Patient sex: M
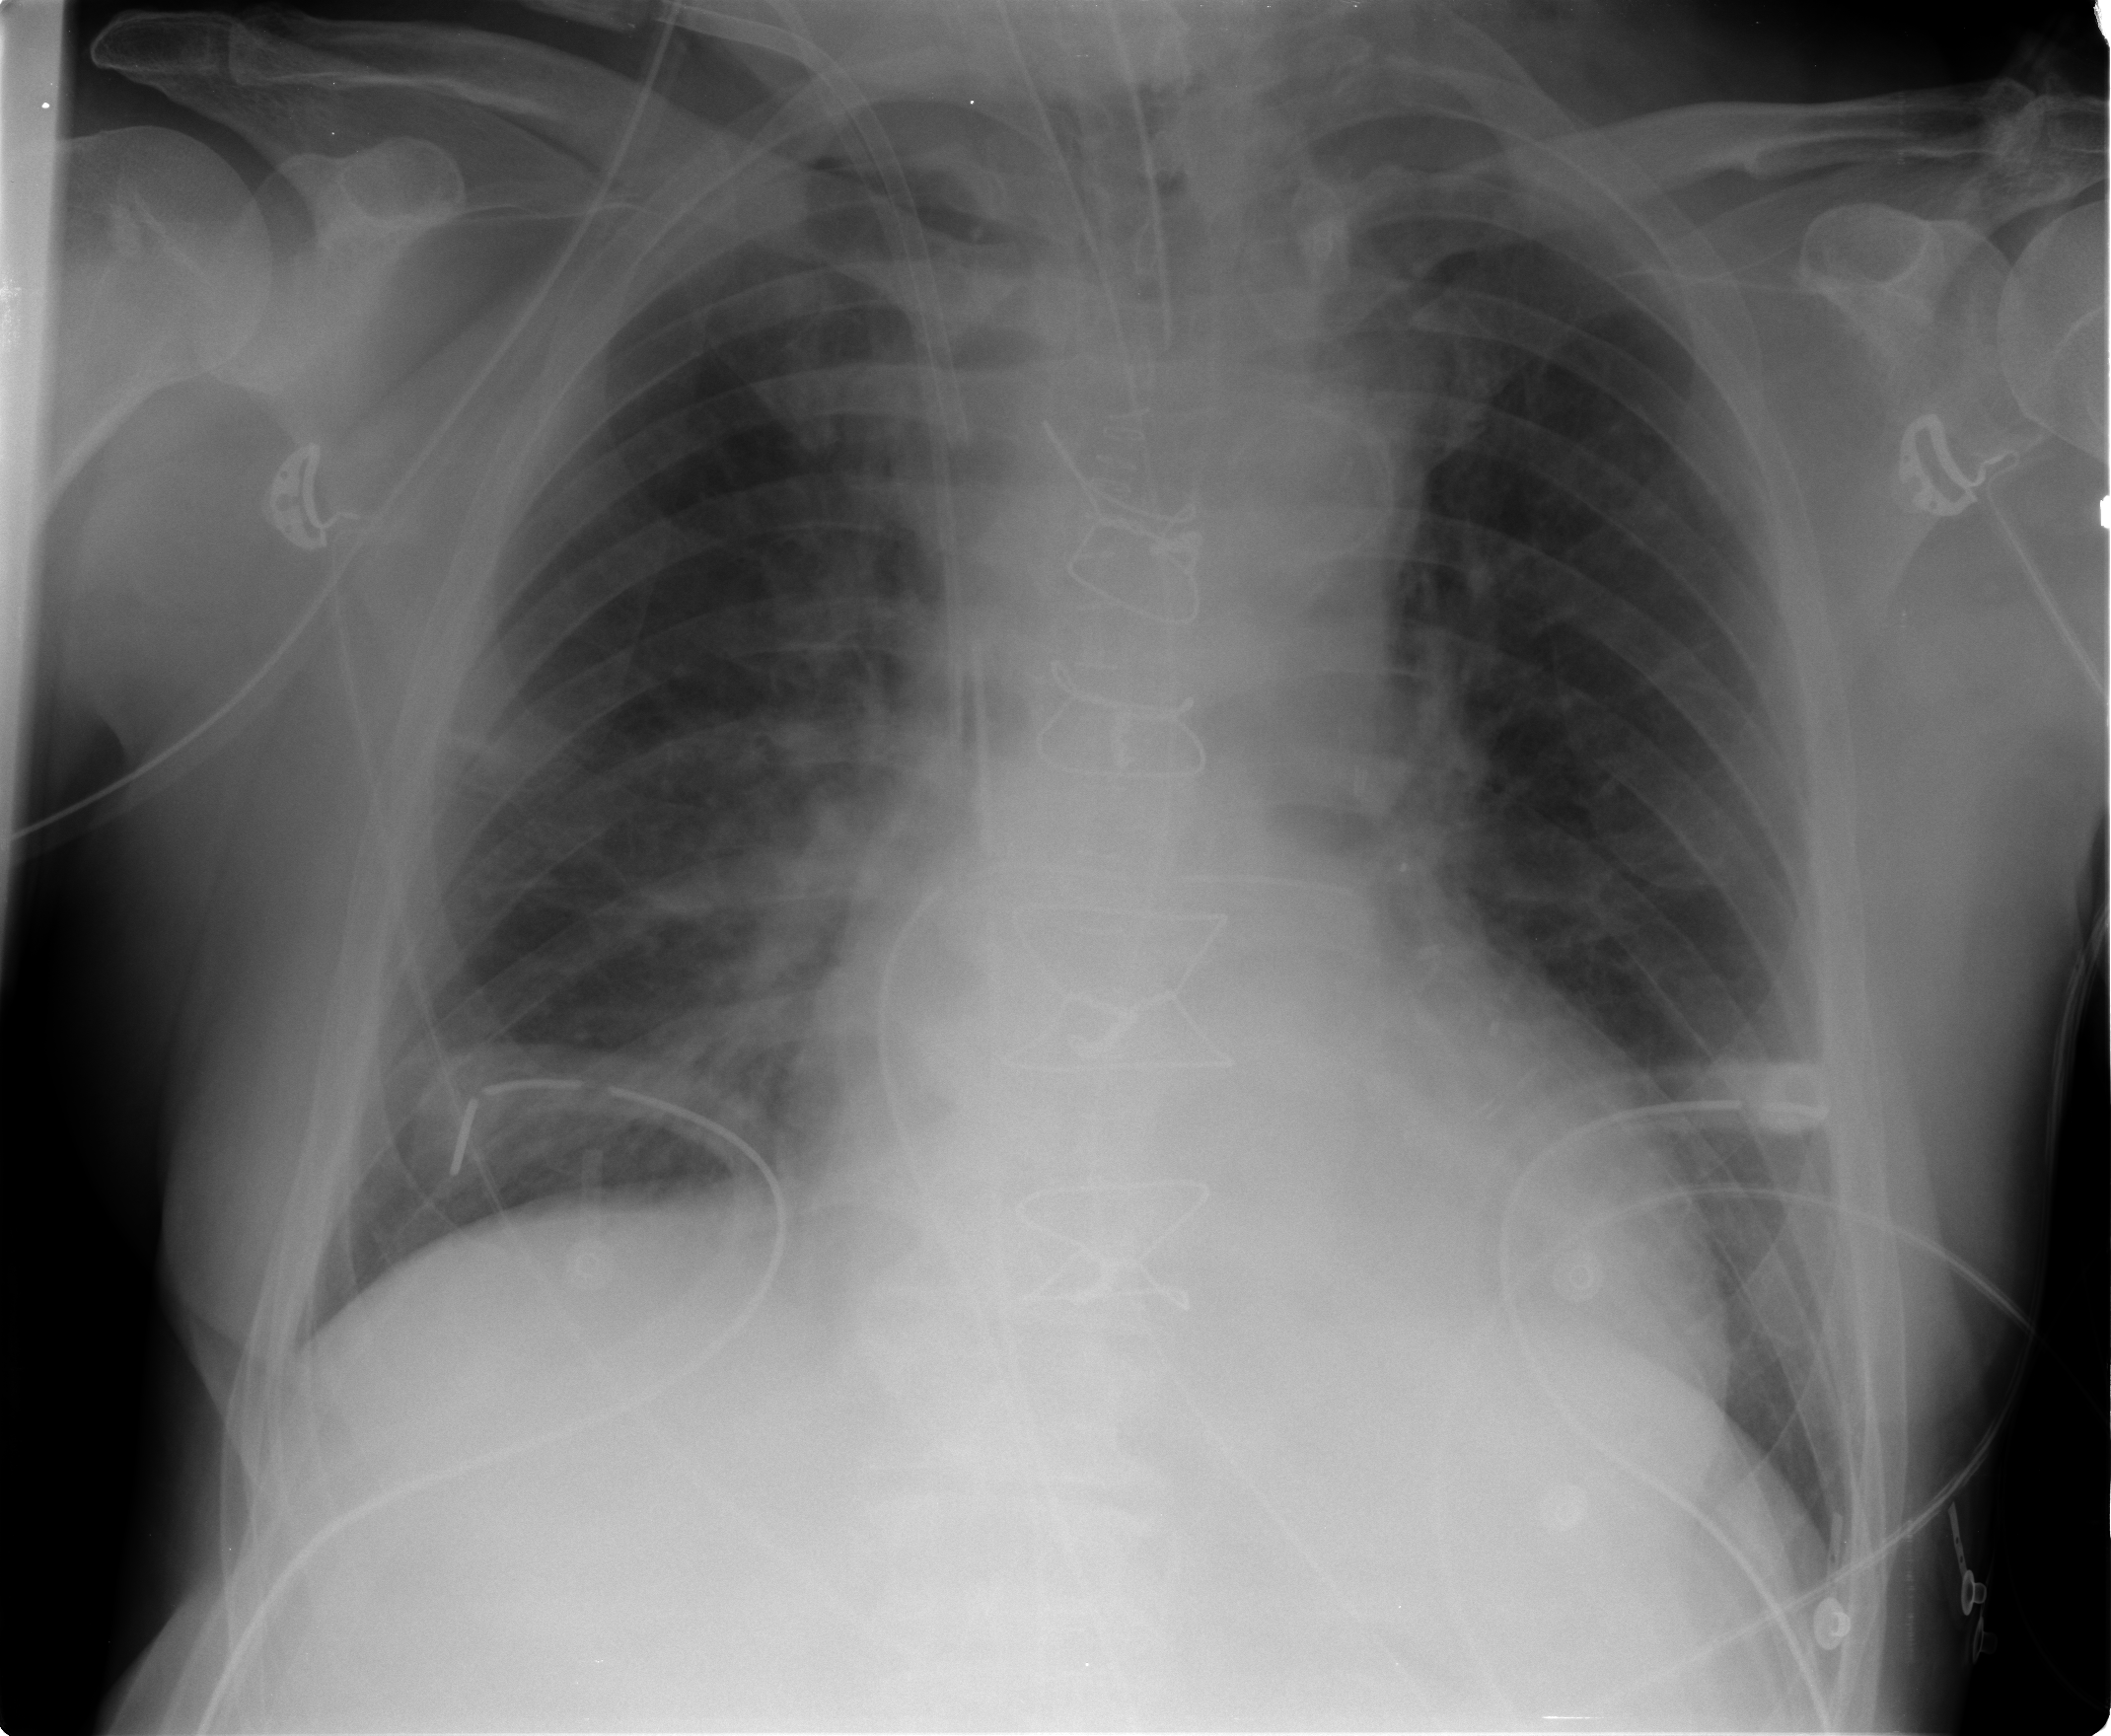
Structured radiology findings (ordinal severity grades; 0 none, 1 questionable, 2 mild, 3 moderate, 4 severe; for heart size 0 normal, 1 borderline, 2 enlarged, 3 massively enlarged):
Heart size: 2
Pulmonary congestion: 2
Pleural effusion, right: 0
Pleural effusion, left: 0
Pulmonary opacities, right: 0
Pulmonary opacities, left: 0
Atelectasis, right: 2
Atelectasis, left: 2